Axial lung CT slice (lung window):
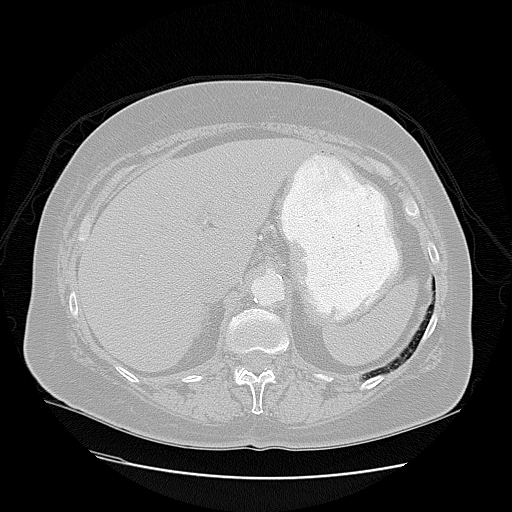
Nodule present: no